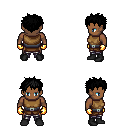
a pixel art fantasy rpg character, male body template, human, dark skin, leather chest armor, metal pants, black bedhead hairstyle, gold gloves, black shoes, four views (front, back, left, right), 2x2 character sprite sheet, small pixel art, hard edges, no anti-aliasing